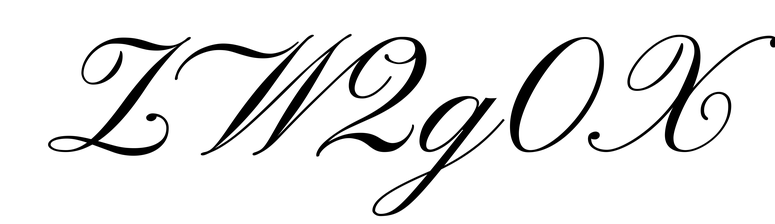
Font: PinyonScript-Regular